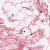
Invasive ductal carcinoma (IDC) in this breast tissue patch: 0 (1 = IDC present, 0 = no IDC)